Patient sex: M
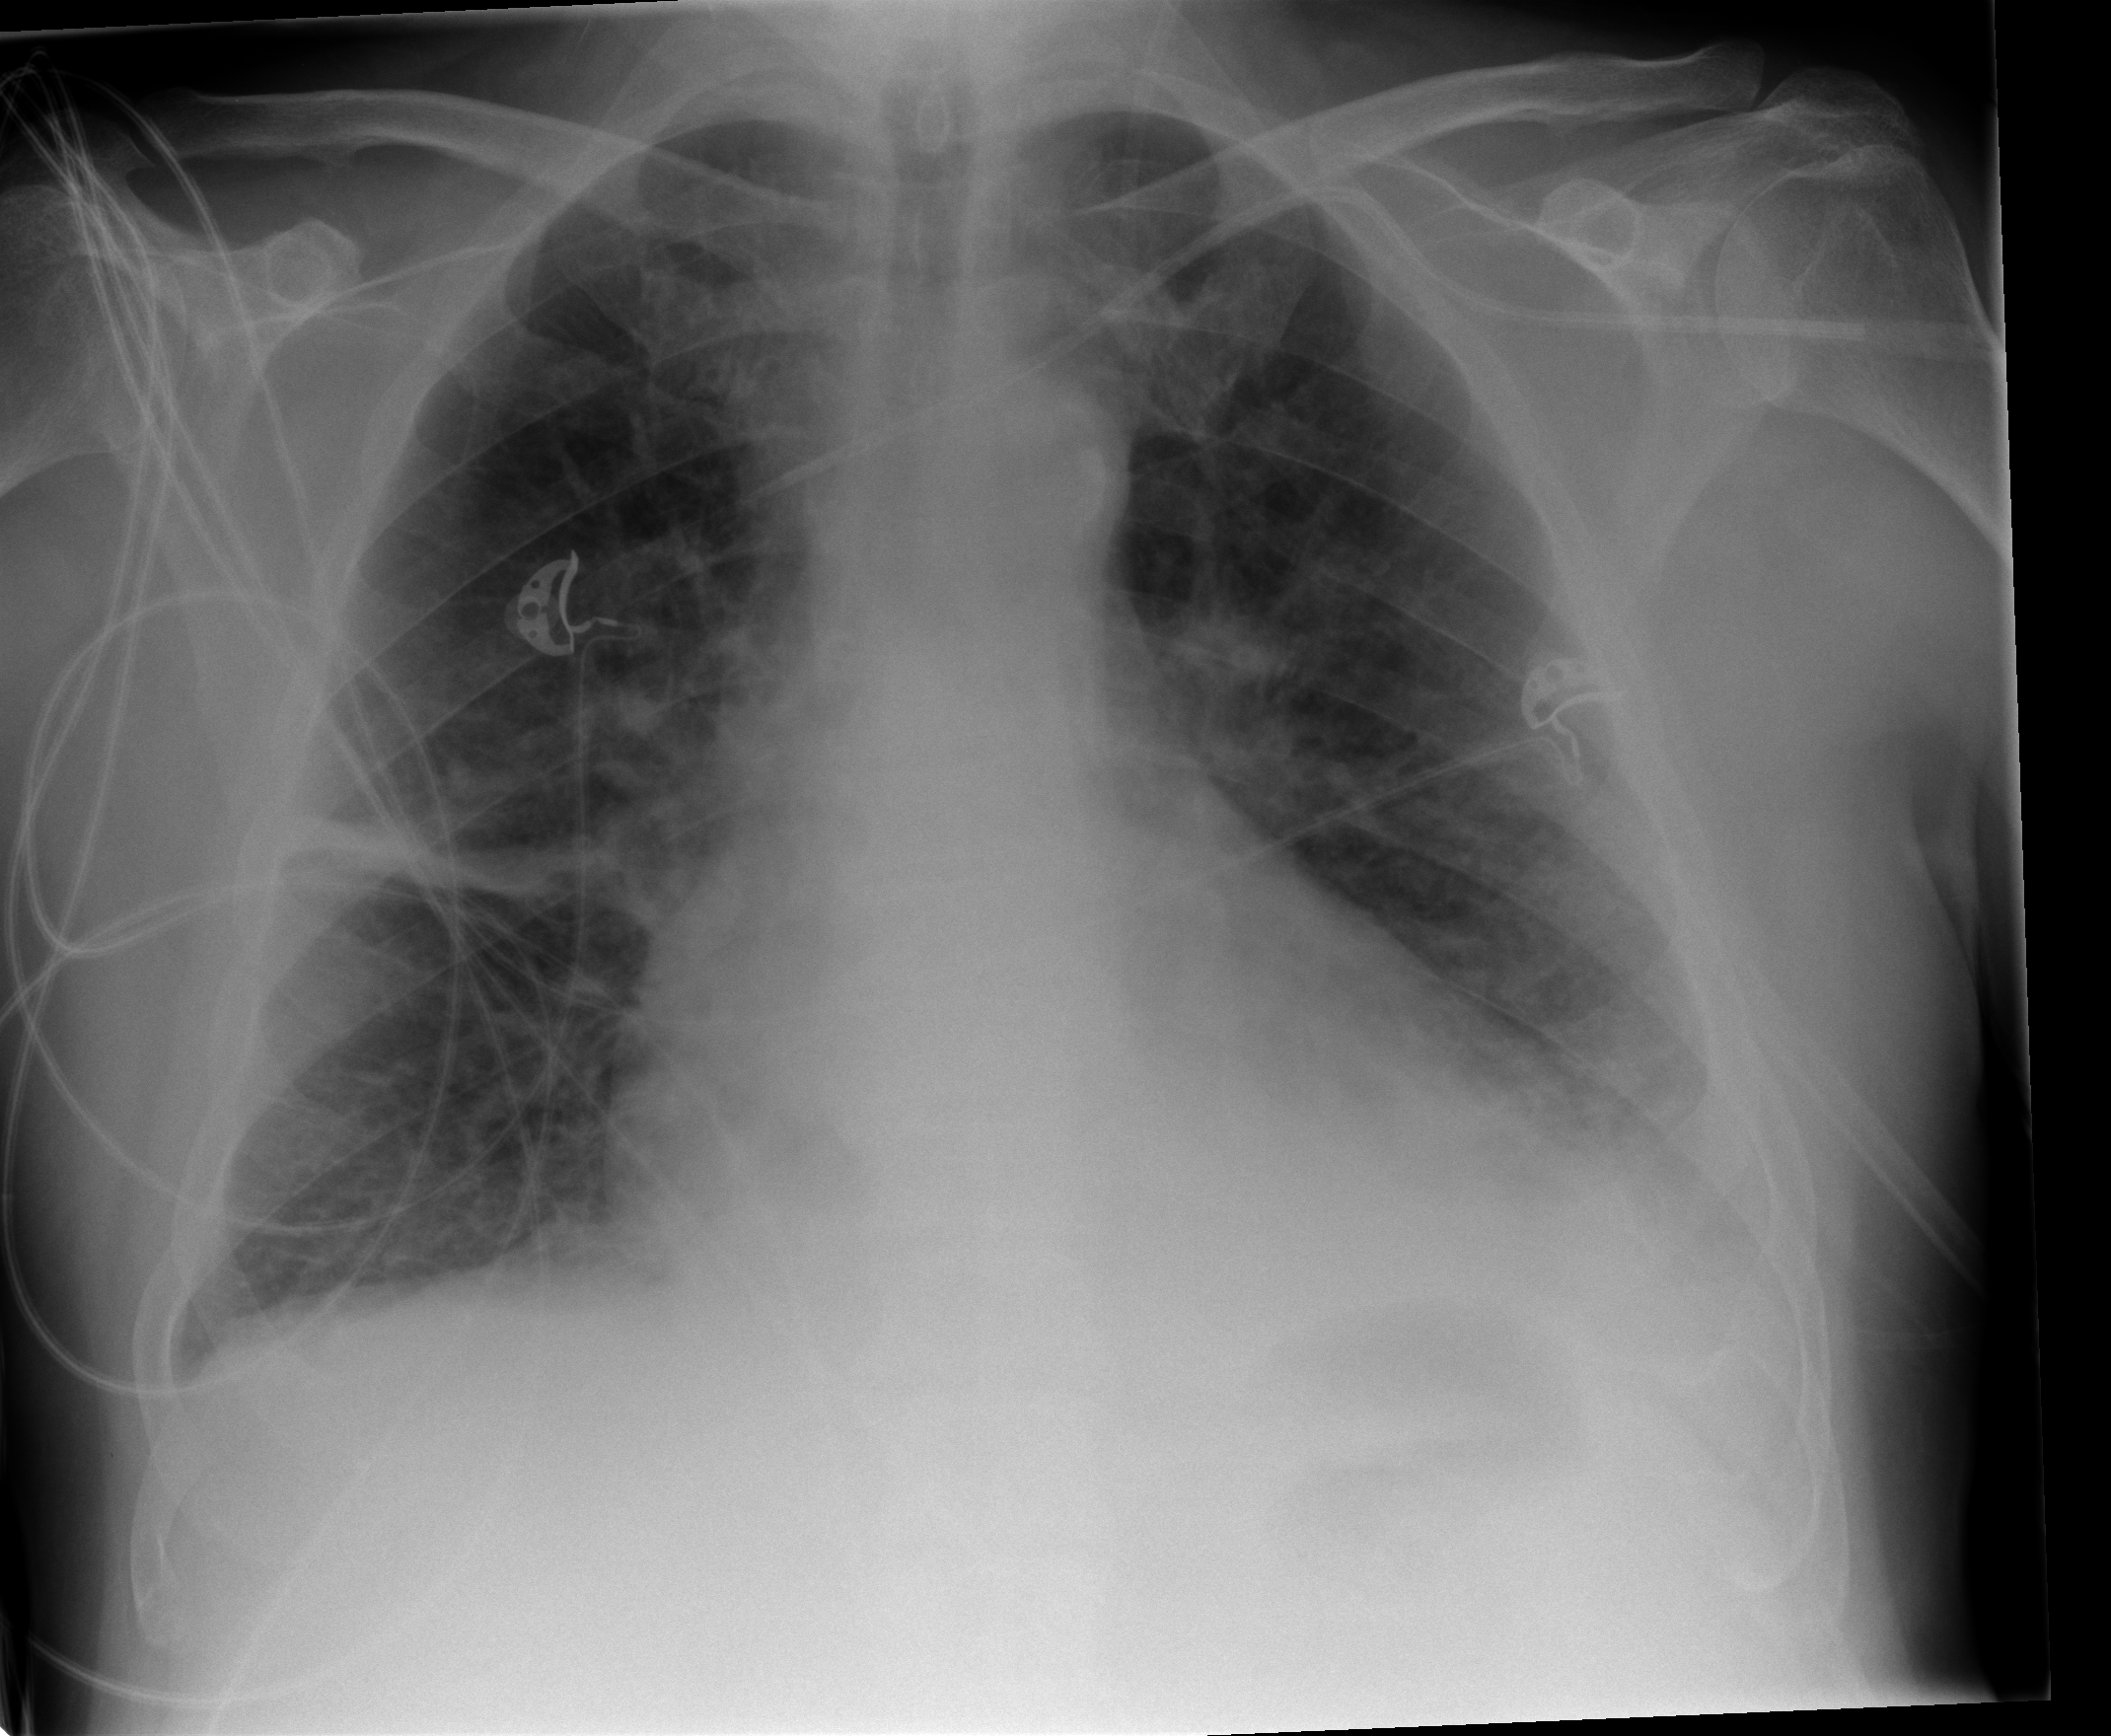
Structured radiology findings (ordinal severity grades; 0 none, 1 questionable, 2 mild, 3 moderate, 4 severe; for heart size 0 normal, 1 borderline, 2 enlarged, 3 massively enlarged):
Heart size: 2
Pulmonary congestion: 2
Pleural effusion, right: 2
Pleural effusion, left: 2
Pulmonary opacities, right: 0
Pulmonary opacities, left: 0
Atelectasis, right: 2
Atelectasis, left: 2